The plot shows how the frequency content of a bearing vibration signal evolves over time (STFT spectrogram). Classify the bearing condition as one of: normal, inner_race, outer_race, ball.
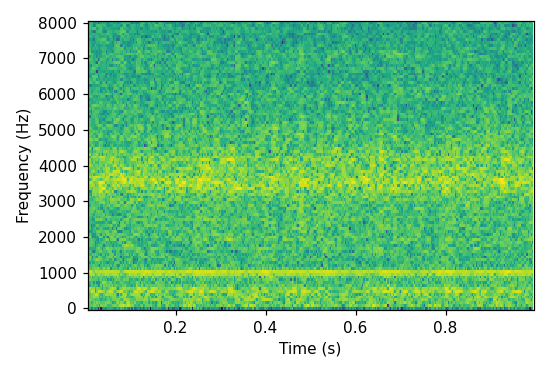
Answer: normal